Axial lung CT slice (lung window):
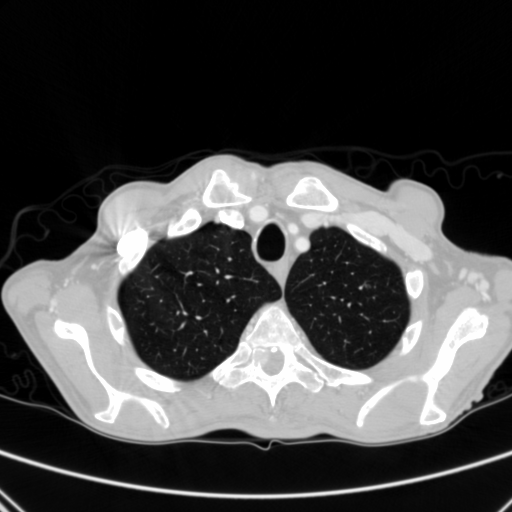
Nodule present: yes
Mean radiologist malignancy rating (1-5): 3